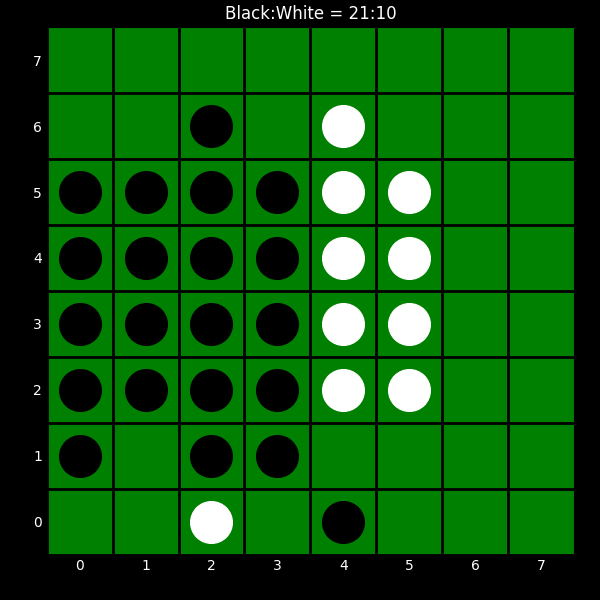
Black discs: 21
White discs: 10